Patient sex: M
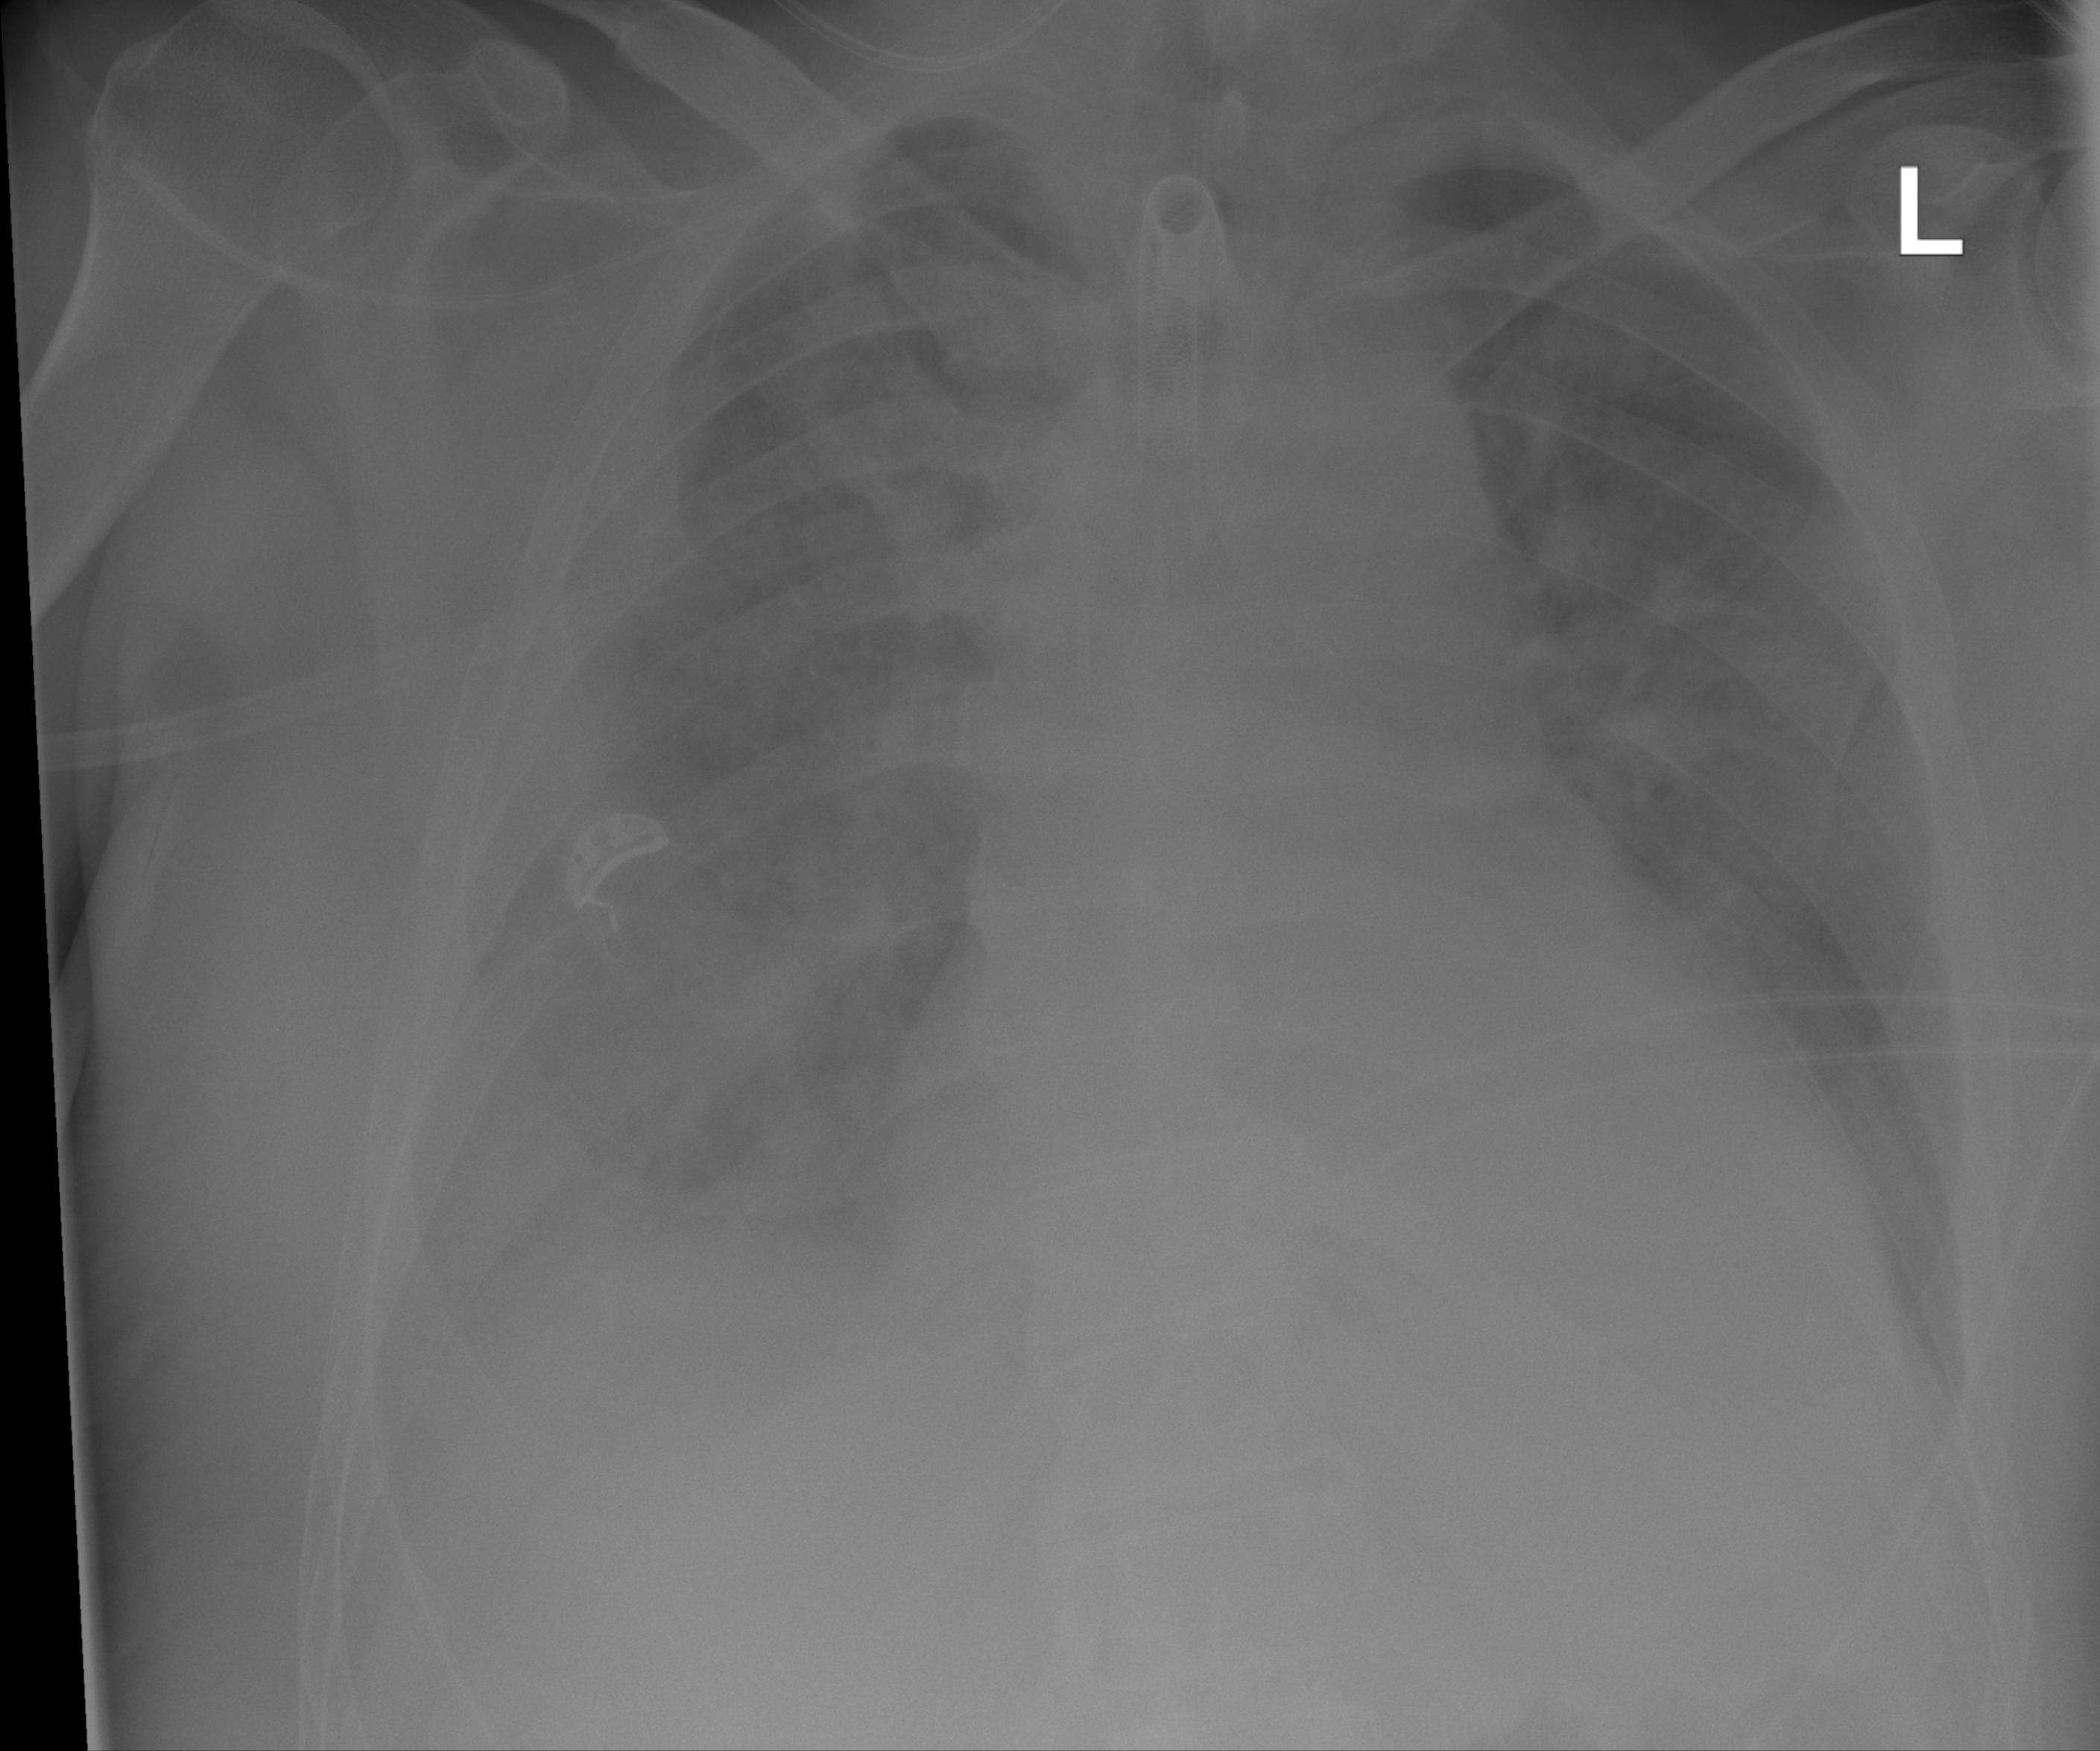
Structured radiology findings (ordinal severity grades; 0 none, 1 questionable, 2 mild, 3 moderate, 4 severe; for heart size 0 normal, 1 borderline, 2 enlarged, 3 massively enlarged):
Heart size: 2
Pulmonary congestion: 2
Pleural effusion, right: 2
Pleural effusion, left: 1
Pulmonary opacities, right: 2
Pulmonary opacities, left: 1
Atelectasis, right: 0
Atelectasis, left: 0